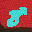
Label: 8